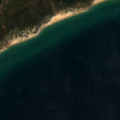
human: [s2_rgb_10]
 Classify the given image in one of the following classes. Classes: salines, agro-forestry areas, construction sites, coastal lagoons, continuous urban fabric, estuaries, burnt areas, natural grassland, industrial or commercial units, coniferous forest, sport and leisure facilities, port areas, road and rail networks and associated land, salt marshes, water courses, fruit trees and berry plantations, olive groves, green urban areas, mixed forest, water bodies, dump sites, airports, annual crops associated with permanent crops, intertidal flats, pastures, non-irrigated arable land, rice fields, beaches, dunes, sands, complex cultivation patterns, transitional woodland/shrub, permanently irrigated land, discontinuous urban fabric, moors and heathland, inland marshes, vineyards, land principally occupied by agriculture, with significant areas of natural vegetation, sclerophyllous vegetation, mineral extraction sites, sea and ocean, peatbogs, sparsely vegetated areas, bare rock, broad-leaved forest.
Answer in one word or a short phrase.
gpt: sclerophyllous vegetation, transitional woodland/shrub, sea and ocean